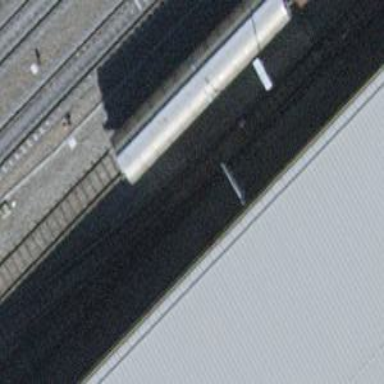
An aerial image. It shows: Single-track spur railway line.